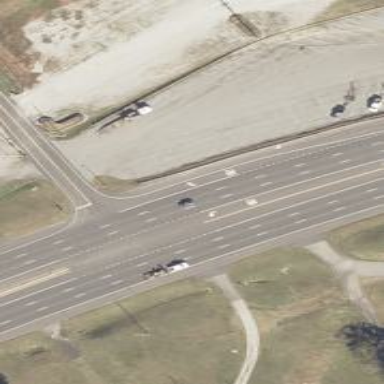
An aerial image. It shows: Trunk route with asphalt surface.